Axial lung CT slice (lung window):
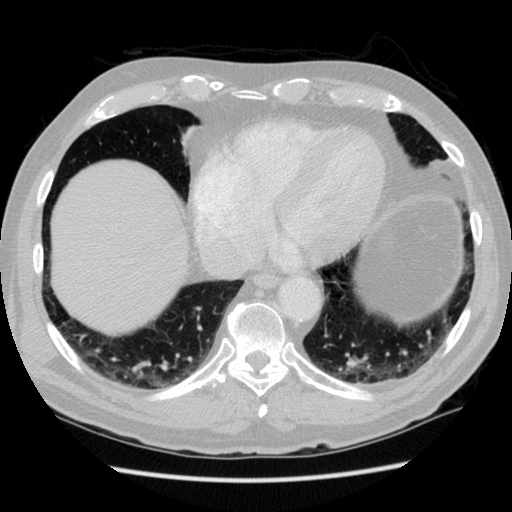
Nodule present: no